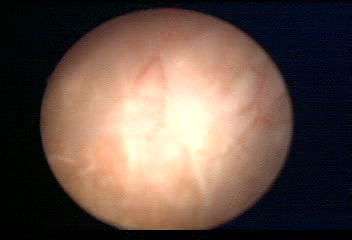
Modality: WLC
Class: Normal mucosa
Bladder cancer association: No